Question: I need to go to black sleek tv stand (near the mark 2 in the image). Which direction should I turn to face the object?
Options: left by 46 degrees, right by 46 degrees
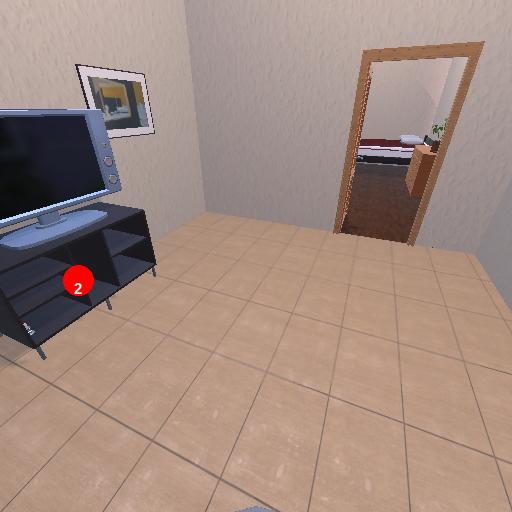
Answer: left by 46 degrees